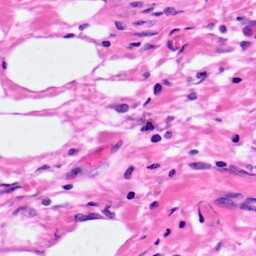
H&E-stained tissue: Pancreatic